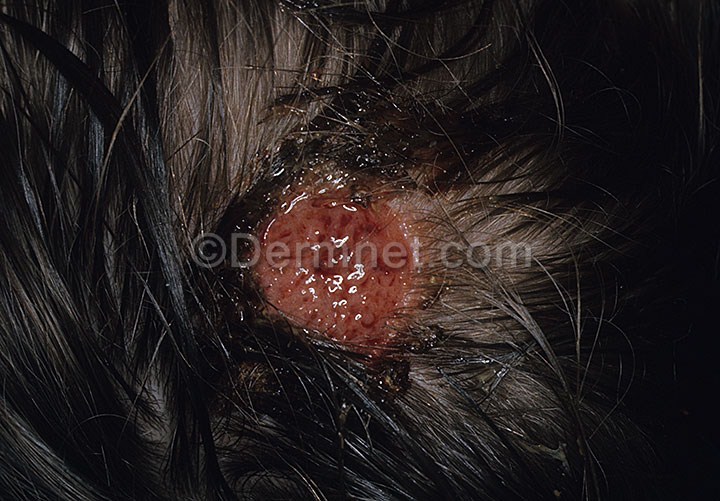
Disease: Tinea Ringworm Candidiasis and other Fungal Infections